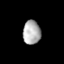
Tissue: lung
Cell type: Epithelial cells
Senescence score: 0.5744
Nuclear area (px): 415
Mean DAPI intensity: 174.183